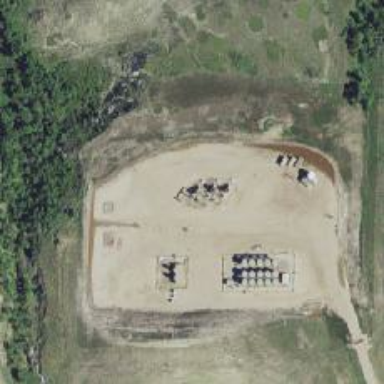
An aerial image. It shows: Petroleum well that is man-made.